Question: How to make slider with jquery, like here?

User should select a value from slider, and this value should automatically be in input
I can not find the appropriate plug-in...
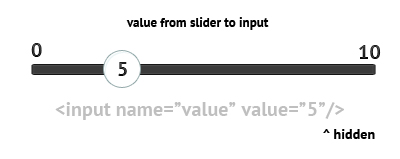
Answer: <URL>
'''
$( "#slider" ).slider({
value:100,
min: 0,
max: 500,
step: 50,
slide: function( event, ui ) {
//Its setting the slider value to the element with id "amount"
$( "#amount" ).val( "$" + ui.value );
}
});
'''
You can customize the style to look like the example you mentioned.